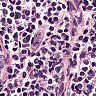
Metastatic tissue present: no